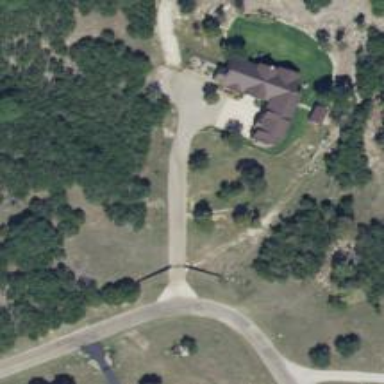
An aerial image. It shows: Driveway leading to service road.